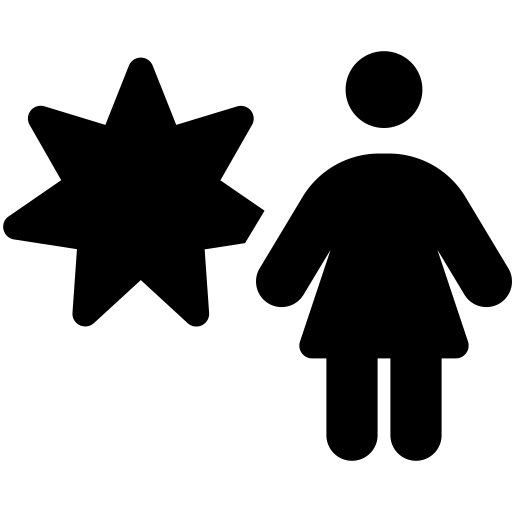
Tags: icon, FontAwesome, fa-icon, solid, person, dress, burst